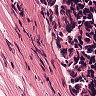
Metastatic tissue present: no